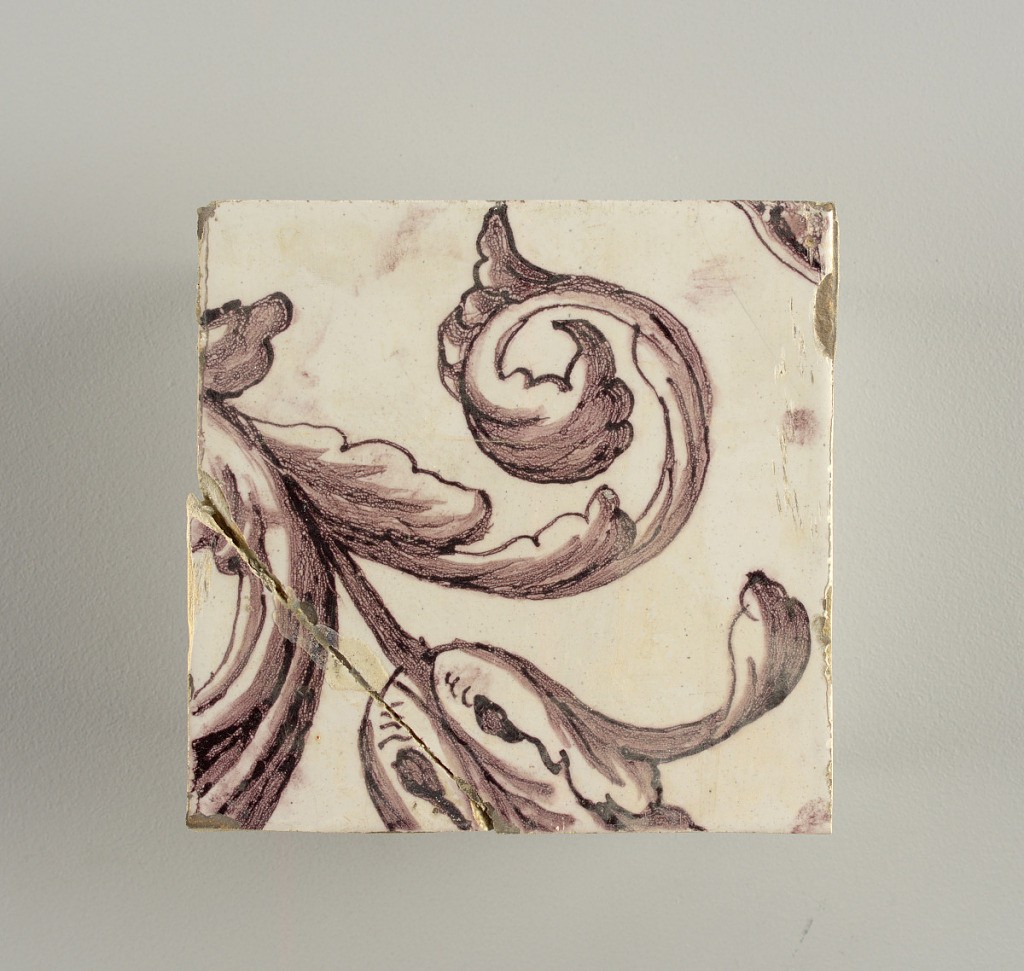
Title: Wall facing
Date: ca. 1725
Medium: Tin-glazed earthenware, underglaze
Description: Horizontal rectangle.  Thirty-seven tiles wide and twenty-one high with opening for door or window nineteen and one-half tiles high and twelve wide.  To left and right of opening, centered canopy above. Left, woman representing Hope, right, a sculputure urn.  Centered above opening, a mascaron.  Arabesque design of foliage.